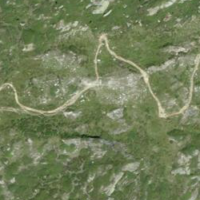
EUNIS habitat code: 26
Species observed at this site:
Primula hirsuta
Vaccinium myrtillus
Pyrgus malvoides